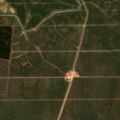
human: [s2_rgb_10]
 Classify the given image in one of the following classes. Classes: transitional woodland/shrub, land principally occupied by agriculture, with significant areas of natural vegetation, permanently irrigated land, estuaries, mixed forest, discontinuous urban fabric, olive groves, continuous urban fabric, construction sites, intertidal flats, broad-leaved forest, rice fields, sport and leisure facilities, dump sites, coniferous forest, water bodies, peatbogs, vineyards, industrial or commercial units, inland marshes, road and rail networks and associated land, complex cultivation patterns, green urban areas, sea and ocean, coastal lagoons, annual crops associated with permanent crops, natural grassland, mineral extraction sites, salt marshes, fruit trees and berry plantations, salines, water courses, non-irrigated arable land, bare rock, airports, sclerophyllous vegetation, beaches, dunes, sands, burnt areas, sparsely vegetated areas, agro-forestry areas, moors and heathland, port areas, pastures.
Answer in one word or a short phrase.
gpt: continuous urban fabric